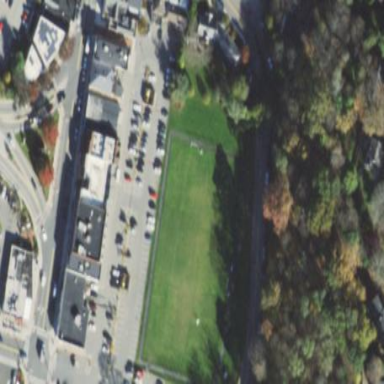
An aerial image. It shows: Grass pitch designated for leisure activities like soccer and field hockey.